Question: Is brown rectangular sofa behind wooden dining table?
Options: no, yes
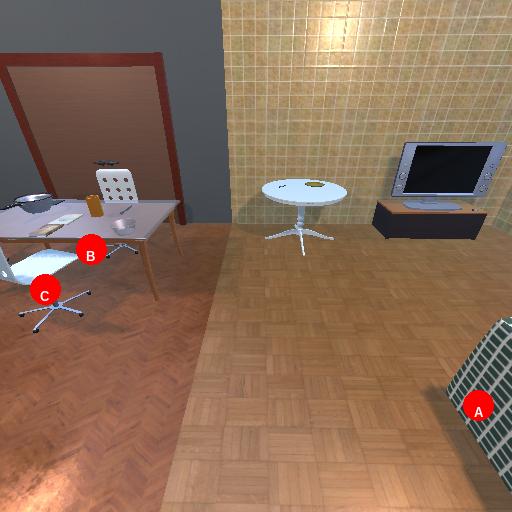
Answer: no